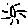
Label: sun